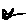
Label: cat